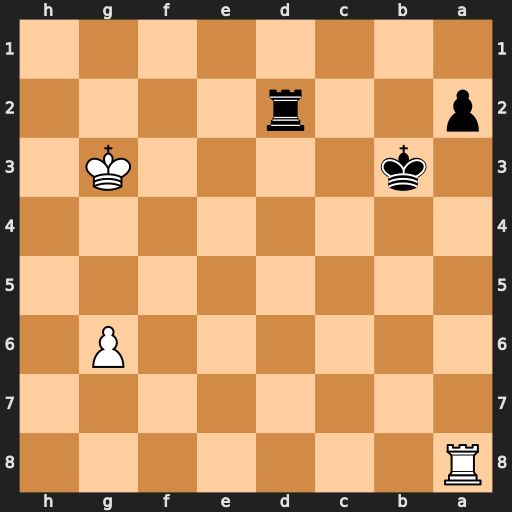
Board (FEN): R7/8/6P1/8/8/1k4K1/p2r4/8
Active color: b
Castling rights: -
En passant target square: -
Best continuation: Rd6 g7 Rg6+ Kf2 Rxg7